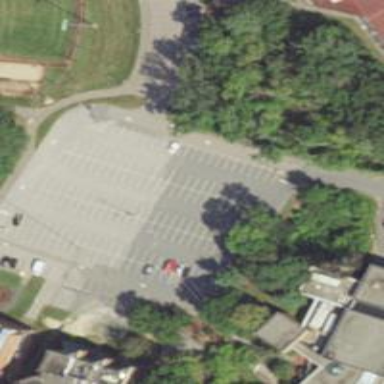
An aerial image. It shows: Parking area with surface.